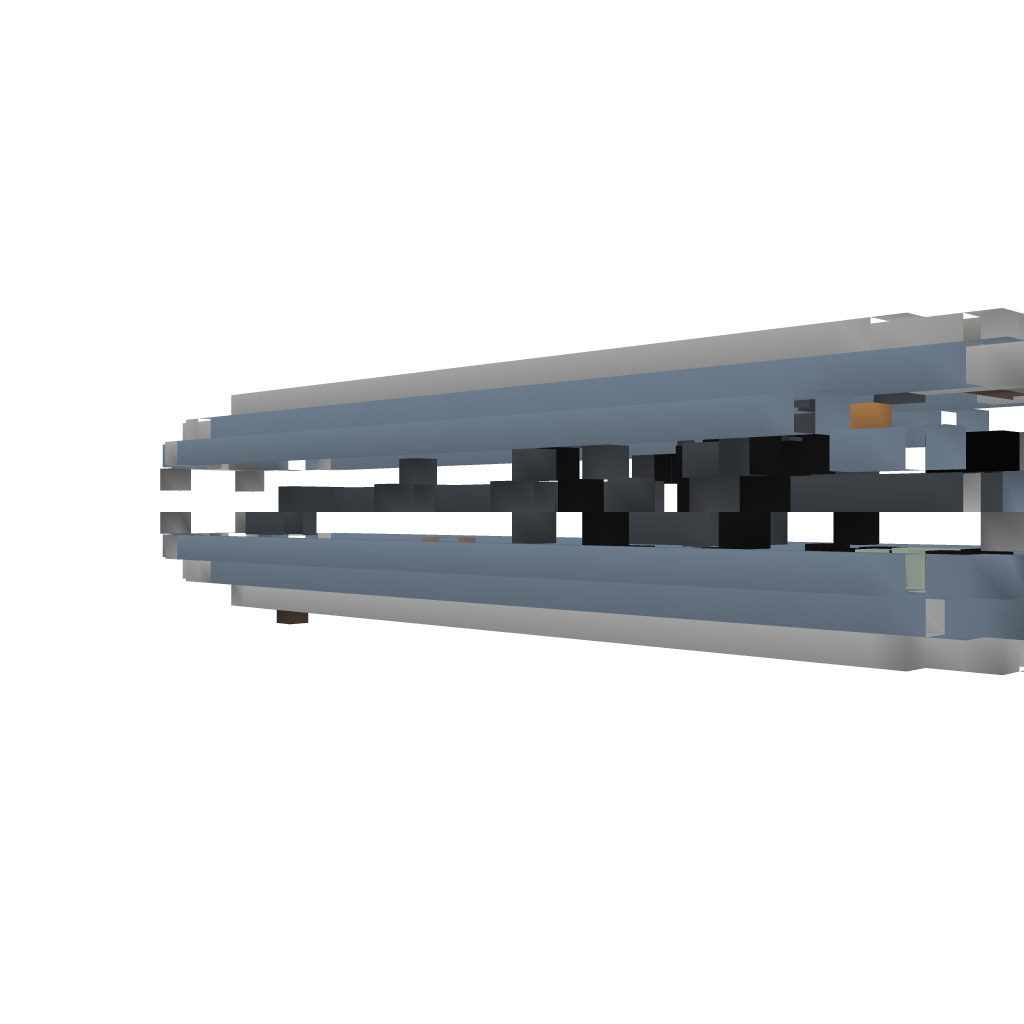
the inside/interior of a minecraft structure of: Functional Corvette Airship